Question: What I'm trying to do is:
Writing client and server for sending a String via TCP with Java, so far no problem using Socket and Input-/Output-Streams.
But now I'm trying to add 3 numbers to the "Options" field in the tcp header . I can't find any helpful tutorials or something else on how to customize the header and how to read it.
Any suggestions?
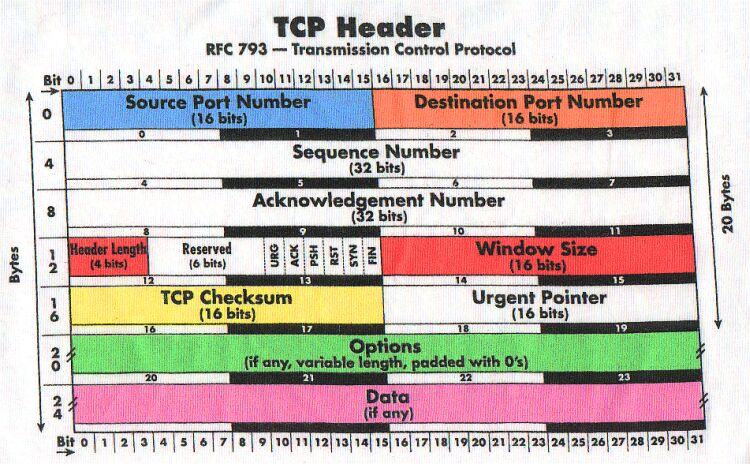
Answer: You can't:
- -
You can somewhat influence of the TCP behavior by setting different socket options, though. But not manipulating TCP headers directly.